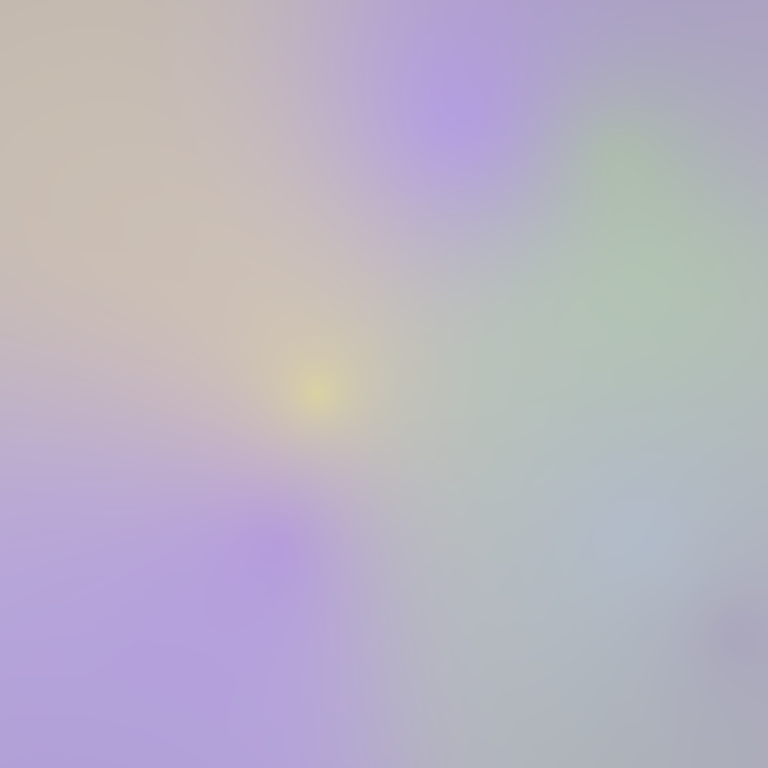
Abstract light effect, smooth gradient from soft lavender to pale yellow, serene atmosphere, diffuse glow, no room, no furniture, no objects.